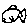
Label: fish